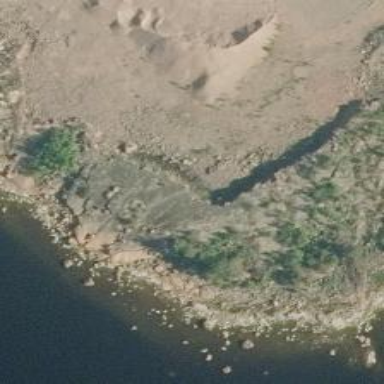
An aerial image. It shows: Cliff in nature.